Field crop: maize
Growth stage: 1
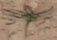
Species: lolium